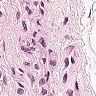
Metastatic tissue present: yes